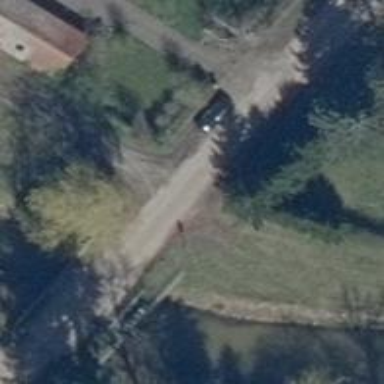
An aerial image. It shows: Residential road with bridge and no sidewalk.